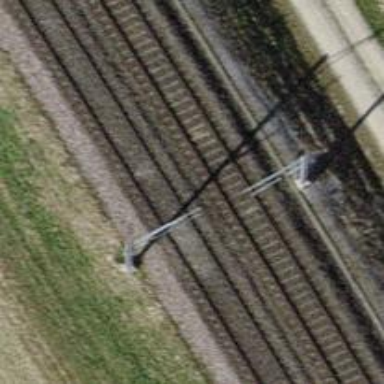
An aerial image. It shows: Single railway track with electrified contact line.